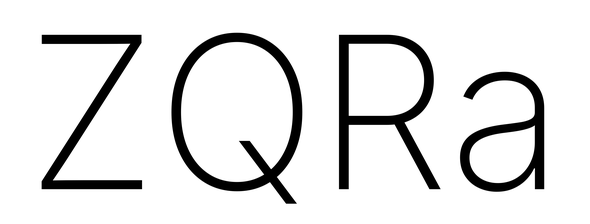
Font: Inter_ExtraLight